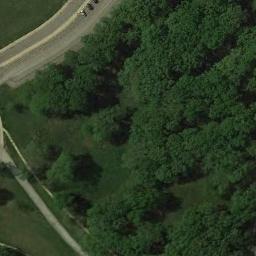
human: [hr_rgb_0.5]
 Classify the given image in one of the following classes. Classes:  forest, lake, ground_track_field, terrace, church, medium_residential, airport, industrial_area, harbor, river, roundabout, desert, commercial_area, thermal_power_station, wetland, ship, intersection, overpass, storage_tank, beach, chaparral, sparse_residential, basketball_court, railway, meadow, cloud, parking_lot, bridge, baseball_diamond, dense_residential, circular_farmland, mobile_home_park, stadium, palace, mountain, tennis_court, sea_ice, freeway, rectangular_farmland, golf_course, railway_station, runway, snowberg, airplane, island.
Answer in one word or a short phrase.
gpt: forest